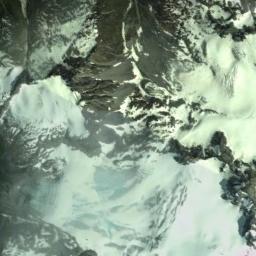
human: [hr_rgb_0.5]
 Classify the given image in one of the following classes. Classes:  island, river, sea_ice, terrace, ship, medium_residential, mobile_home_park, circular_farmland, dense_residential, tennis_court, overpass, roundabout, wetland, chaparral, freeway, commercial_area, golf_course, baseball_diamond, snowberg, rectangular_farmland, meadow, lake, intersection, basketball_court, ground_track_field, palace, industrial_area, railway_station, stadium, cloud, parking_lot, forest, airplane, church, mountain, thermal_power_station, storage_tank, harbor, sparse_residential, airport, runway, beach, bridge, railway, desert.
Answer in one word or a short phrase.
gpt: snowberg